Question: Recently MATLAB enabled handles to plots to use dot notation to set properties.
e.g.
'''
set(plotLeft,'marker','o');
'''
can now be
'''
plotLeft(1).Marker = 'o';
'''
Is it possible to use this new dot notation to set multiple fields at once. Some code below for an example:
'''
clc; clear all;
x = logspace(-3,0,100)';
plot1 = sin(x);
plot2 = cos(x);
[hax,plotLeft,plotRight] = plotyy(x,[plot1 plot1],x,[plot2 plot2])
plotLeft(1).Marker = 'o';
plotLeft(2).Marker = 'x';
'''
I would like to set this bit:
'''
plotLeft(1).Marker = 'o';
plotLeft(2).Marker = 'x';
'''
But in one line. I can access the marker types by:
'''
plotLeft([1 2]).Marker
'''
But it will not let me set them how I think it would work:
'''
>> plotLeft([1 2]).Marker = ['o' 'x']
Insufficient number of outputs from function on right hand side of equal sign to
satisfy overloaded assignment.
'''

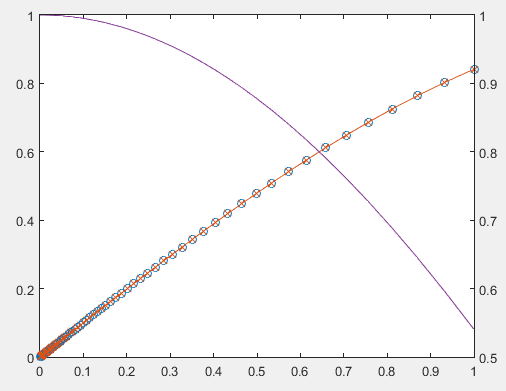
Answer: You can use <URL> function to achieve this:
'''
[plotLeft([1 2]).Marker] = deal('o', 'x');
'''
'plotLeft(<URL> so you cannot assign to it directly, but you can use deal to handle it, it will be equivalent of this:
'''
[plotLeft(1).Marker, plotLeft(2).Marker] = deal('o', 'x');
'''